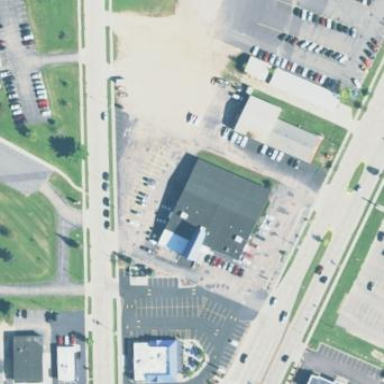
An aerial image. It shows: Building housing bowling alley.